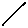
Label: line